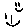
Label: smiley face